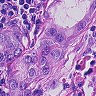
Metastatic tissue present: yes